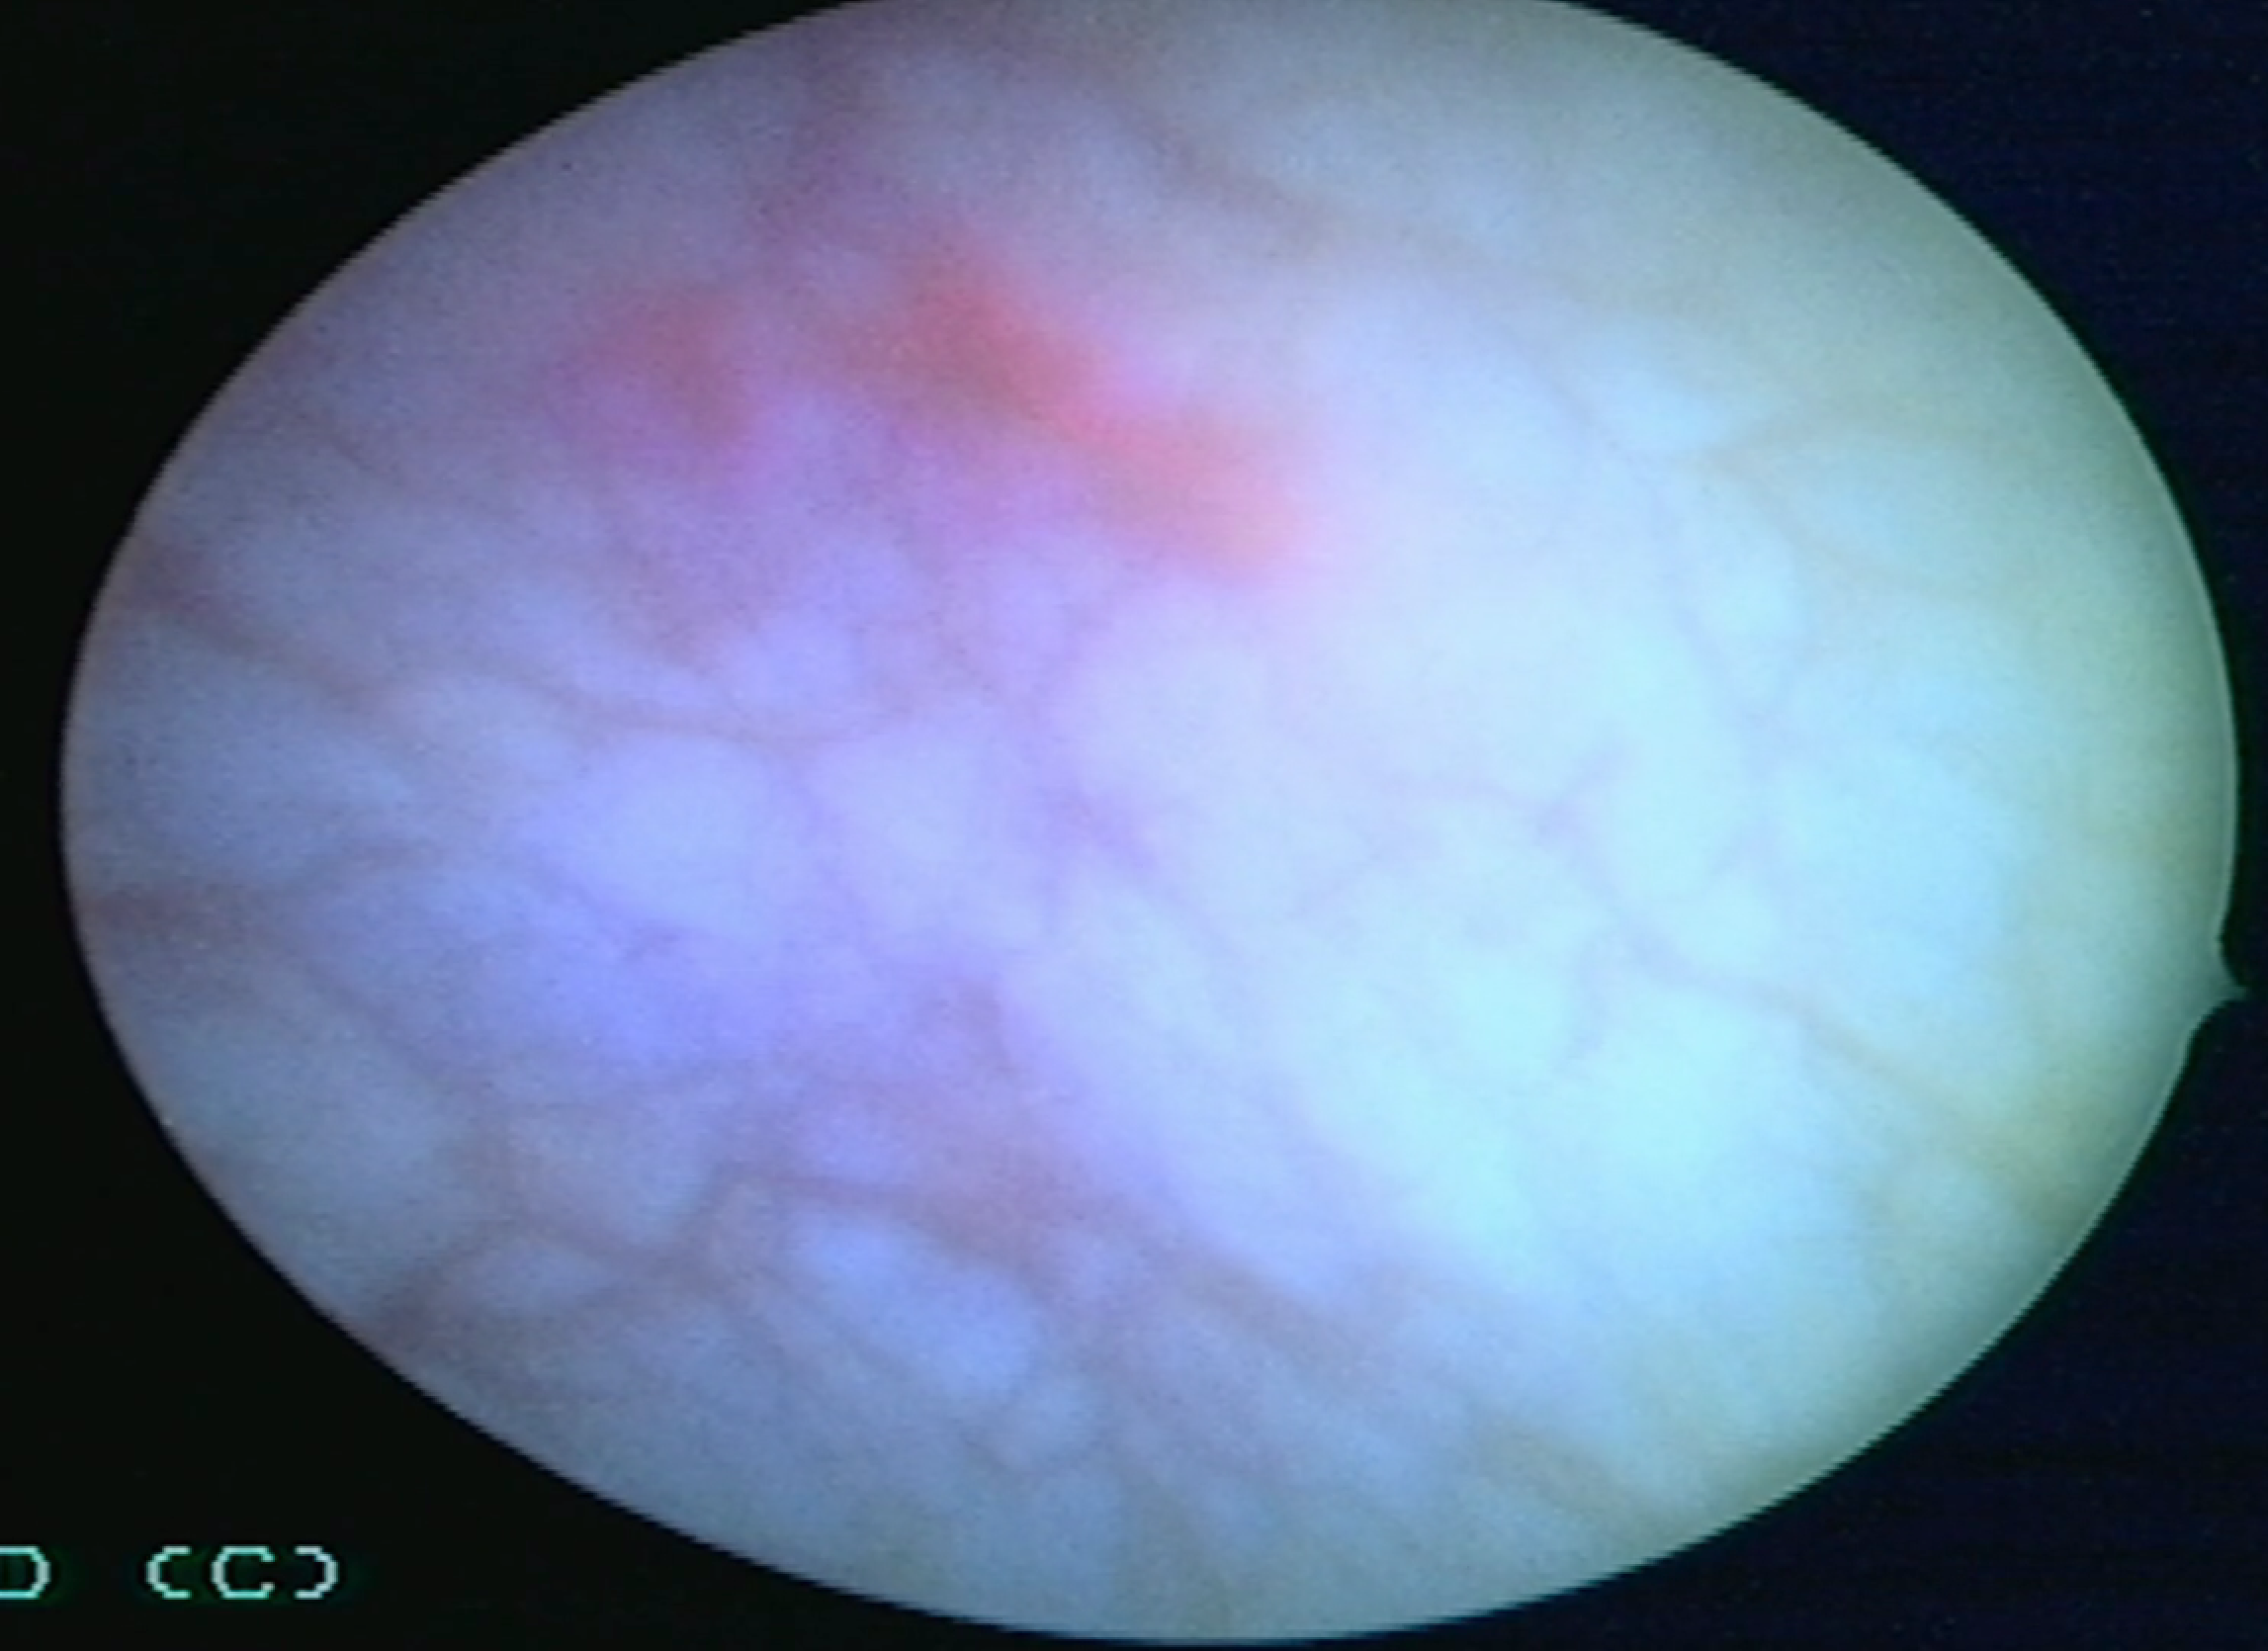
Modality: BLC
Class: Non-malignant
Subclass: InflammationNOS
Lesion: L1
Morphology: Non-papillary
Bladder cancer association: No